Question: I got a table like this at UI side:

And this is the list that has all data showed above:
'''
List<MyBean> myList;
'''
---
Now I want to search by 'categoryName', 'languageID' or 'categoryID' using a method like this:
'''
private List<MyBean> search(List<MyBean> myList, String columnName, String criteria)
'''
So then I just do the following to get the results that matches my criteria:
'List<Bean> results = this.search(myList, "categoryName", "Dog H");'
'List<Bean> results = this.search(myList, "categoryName", "Dog House");'
'results'
---
'%LIKE%''SQL''java.util.List'
Thanks in advance.
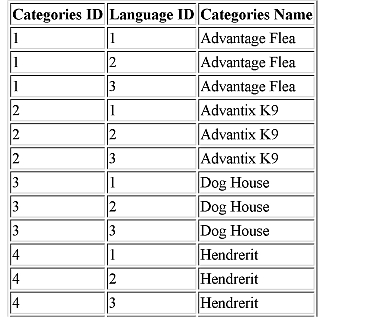
Answer: ## I solved my question using the following:
- (hamcrest-all-1.3.jar) -- <URL>
Then I just imported the following namespace by this way:
'''
import static ch.lambdaj.Lambda.*;
'''
And get results from my criteria using this:
'''
List<MyBean> results = select(myList, having(on(MyBean.class).getCategoryName(), org.hamcrest.Matchers.containsString("Dog H")));
'''
So, in that line of code I am passing 'myList', the '"column"' and 'criteria' as I required in my question.
The rest of code at that line is easy to understand so I won't write about it.
Hope this helps someone else too.